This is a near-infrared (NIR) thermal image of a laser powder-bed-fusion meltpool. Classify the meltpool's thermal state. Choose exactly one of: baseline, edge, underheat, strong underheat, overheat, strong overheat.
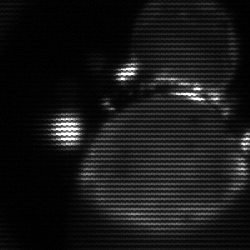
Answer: edge